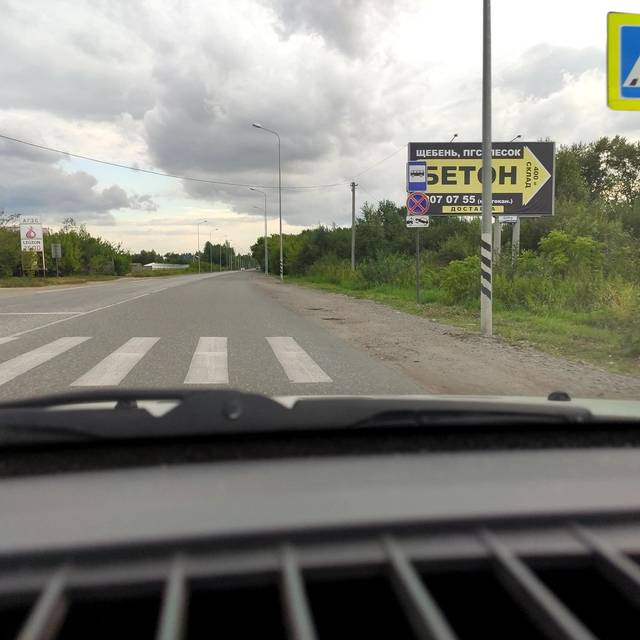
Region: Russia
Coordinates: 58.098, 56.319